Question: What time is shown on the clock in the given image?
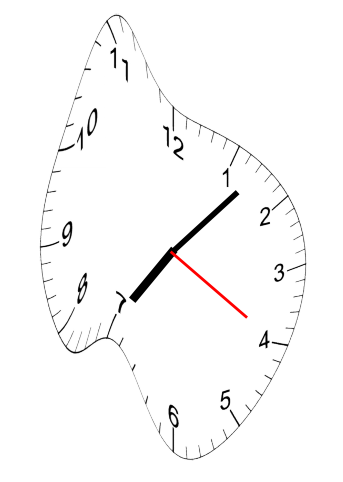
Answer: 07:07:20